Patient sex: F
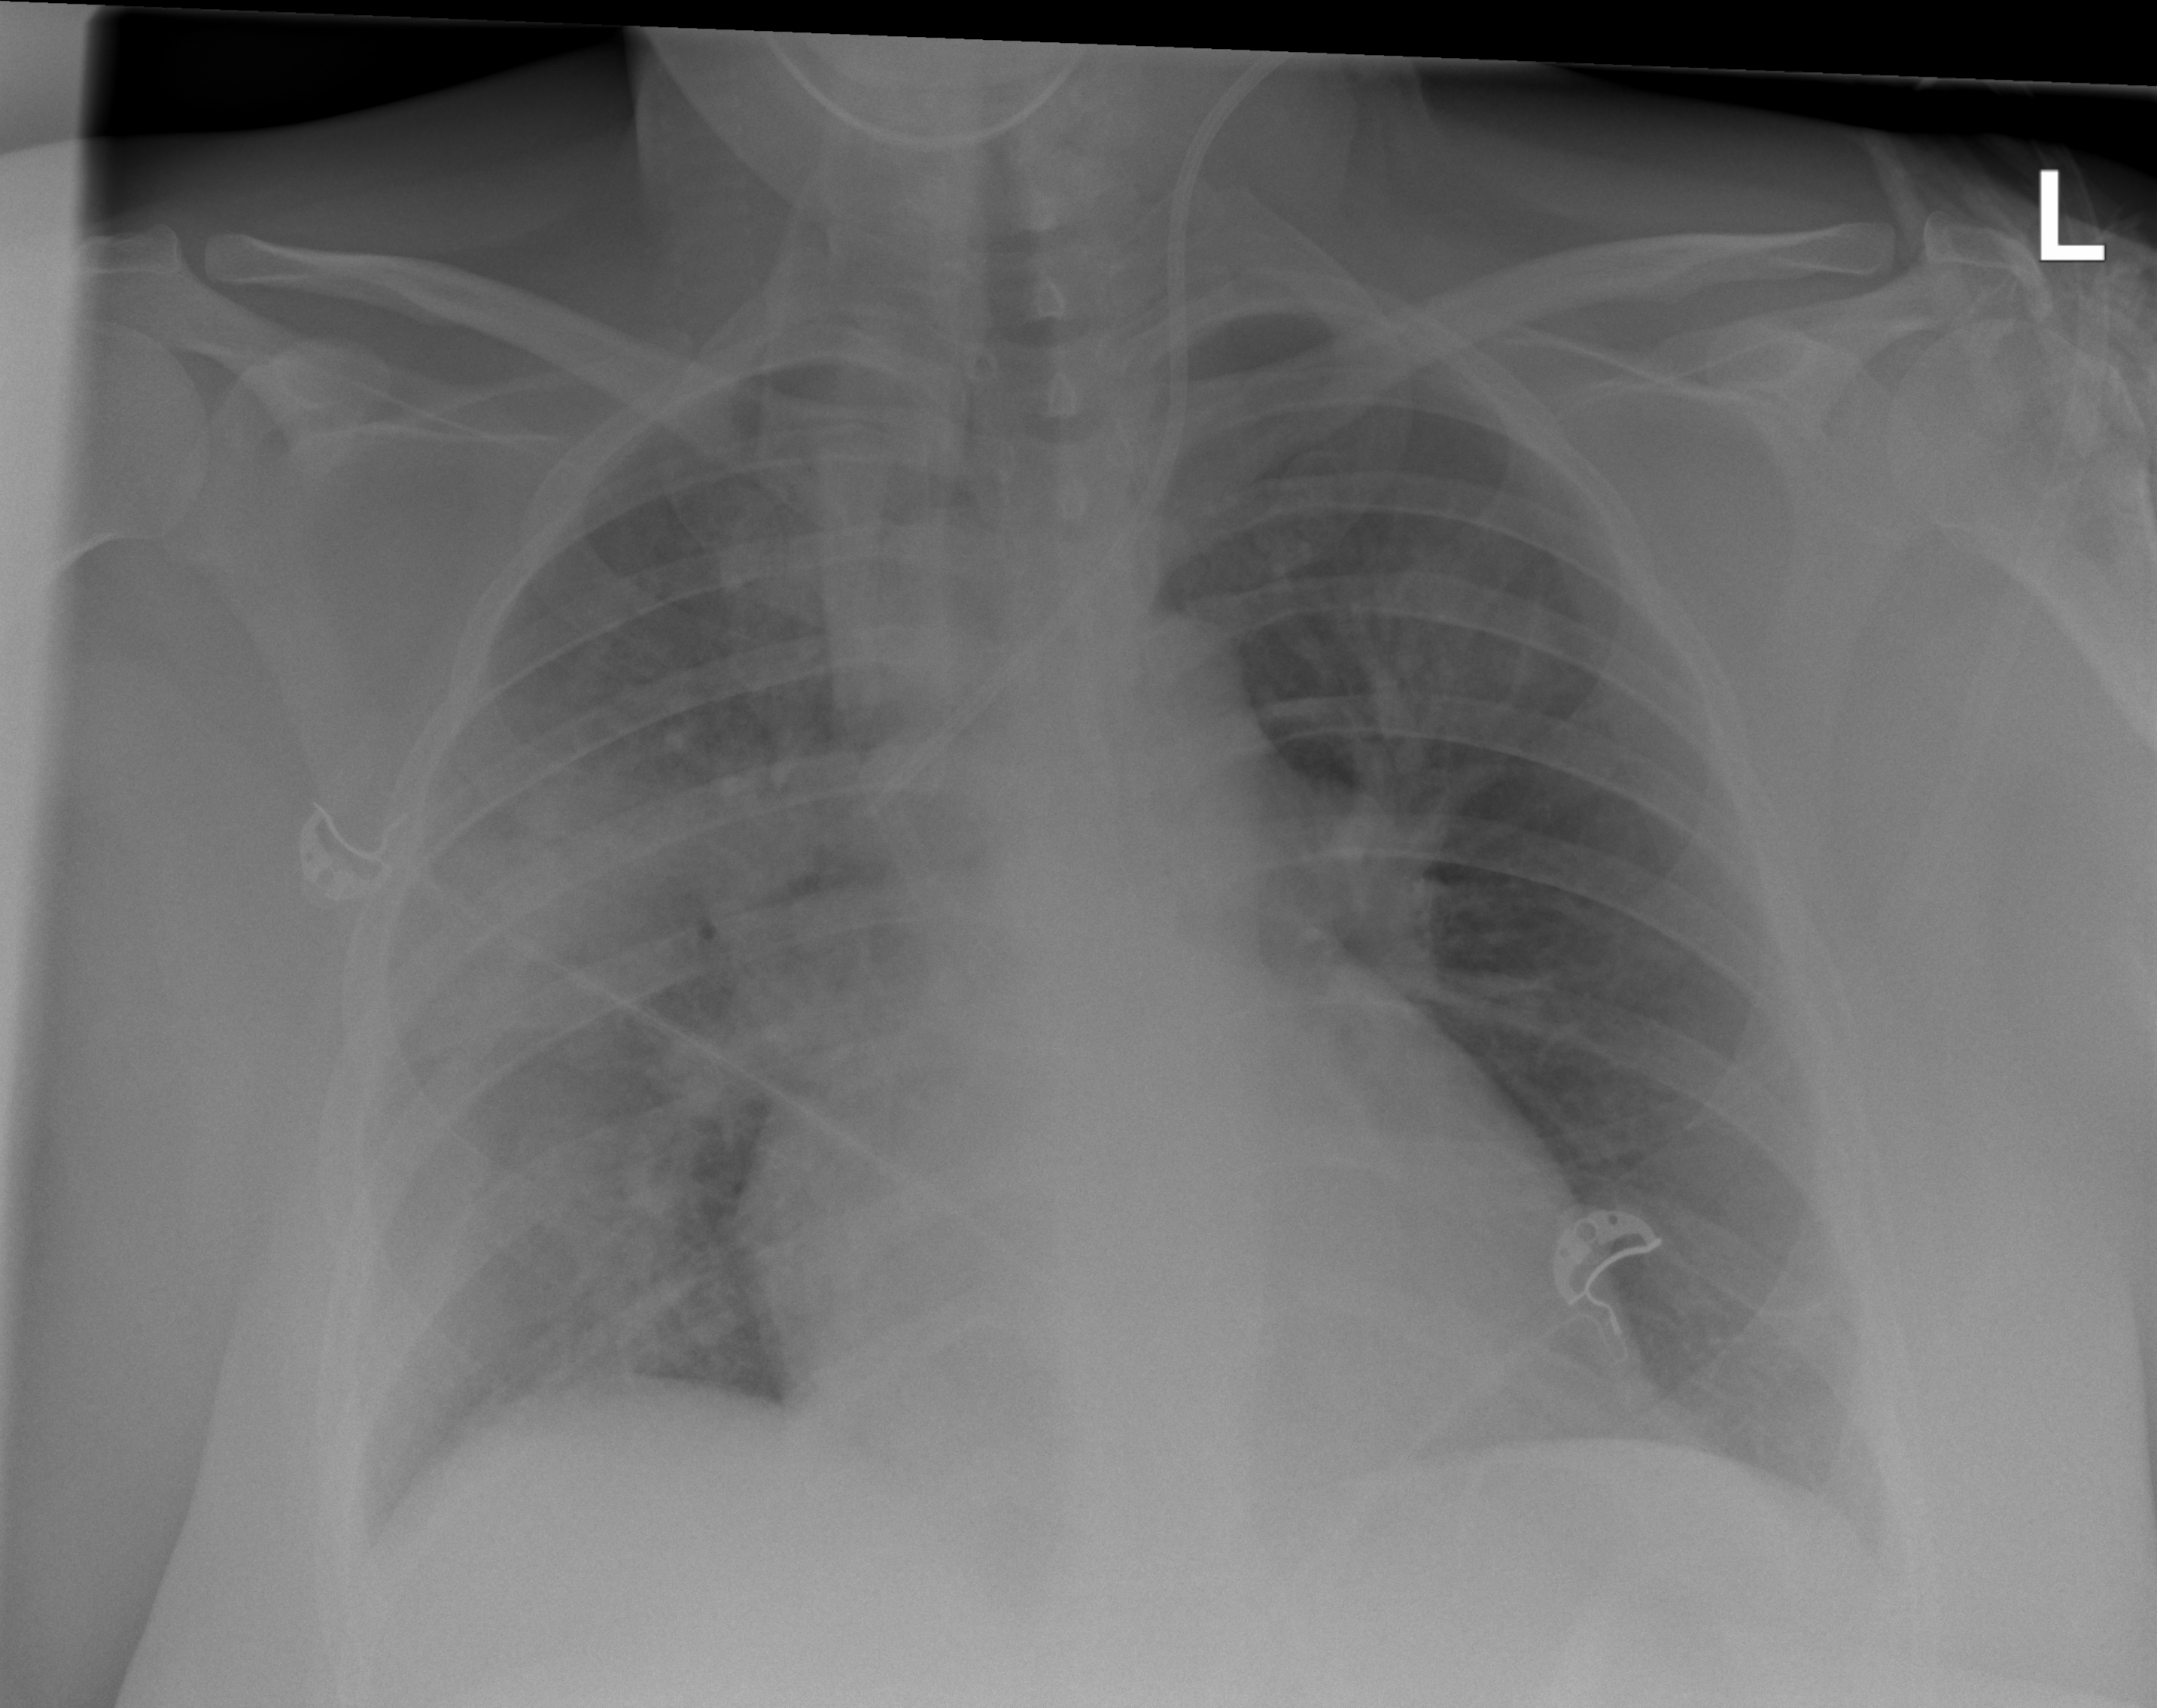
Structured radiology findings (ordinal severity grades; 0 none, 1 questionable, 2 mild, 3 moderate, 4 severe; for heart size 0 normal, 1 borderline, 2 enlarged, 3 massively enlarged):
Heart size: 2
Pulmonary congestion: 2
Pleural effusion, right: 1
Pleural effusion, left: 0
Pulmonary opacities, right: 2
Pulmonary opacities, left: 0
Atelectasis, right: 3
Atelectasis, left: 0